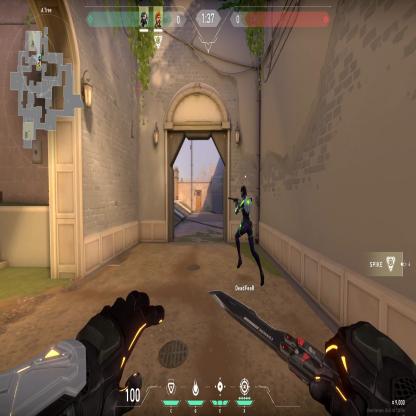
Label: teammate